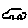
Label: car